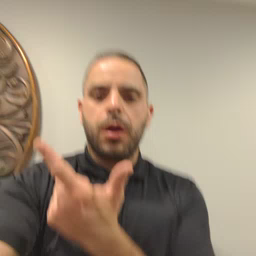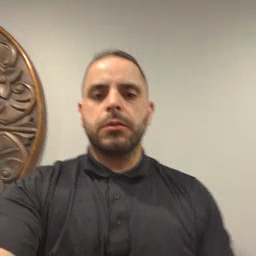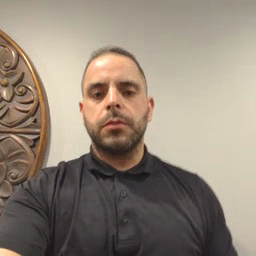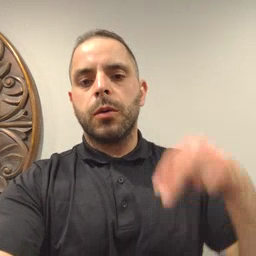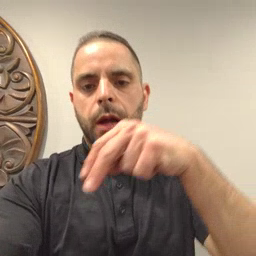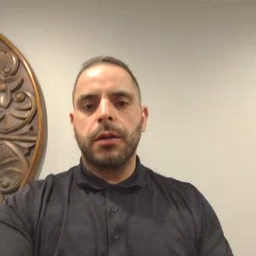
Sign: ride